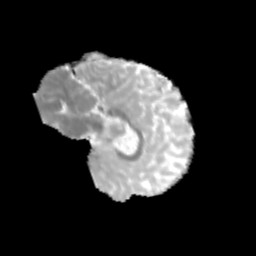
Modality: MD
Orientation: sagittal
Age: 12
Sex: male
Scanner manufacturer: siemens
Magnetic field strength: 3 T
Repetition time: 3.8 s
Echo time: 0.07 s